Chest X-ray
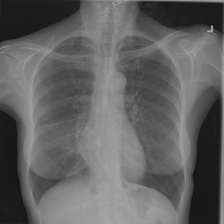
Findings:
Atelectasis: negative
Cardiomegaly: negative
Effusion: negative
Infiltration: negative
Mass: negative
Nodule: positive
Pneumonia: negative
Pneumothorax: negative
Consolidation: negative
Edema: negative
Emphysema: negative
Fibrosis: negative
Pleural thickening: negative
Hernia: negative